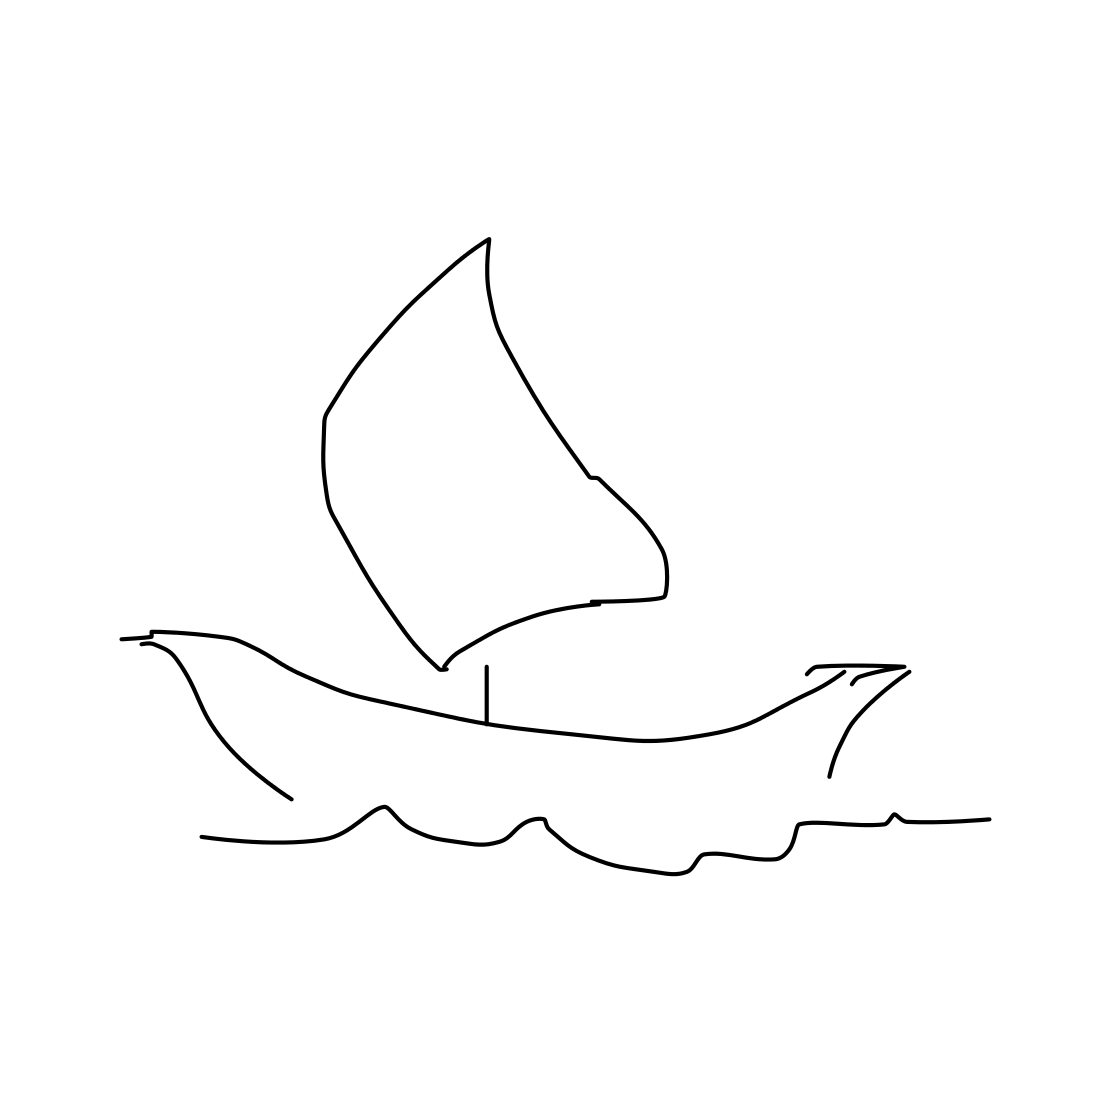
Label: sailboat